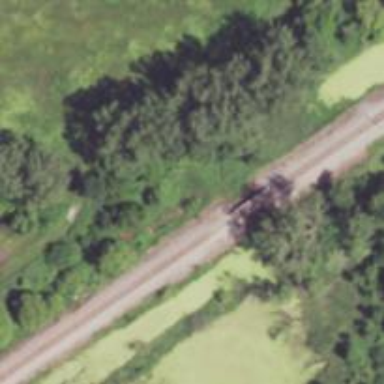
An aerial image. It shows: Bridge over railway line.